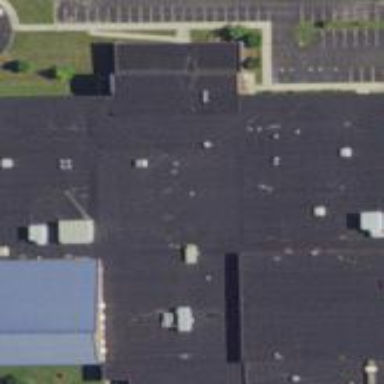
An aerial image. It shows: School building with school amenities.